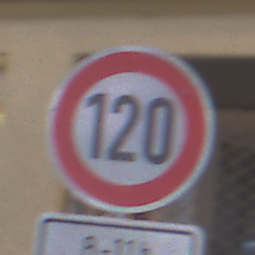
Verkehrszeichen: Geschwindigkeit120
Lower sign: ZeitangabenOhneBeschraenkungAufWochentage2
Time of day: Night
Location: Outdoor (Urban)
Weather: Overcast
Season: Winter
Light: Artificial